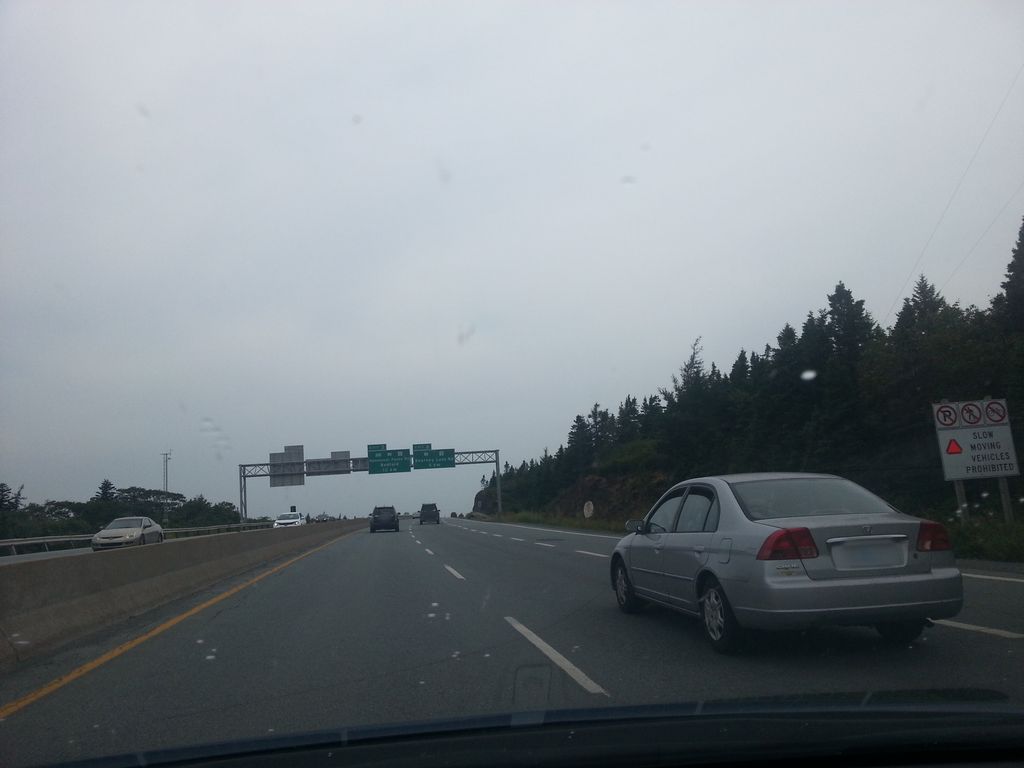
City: halifax